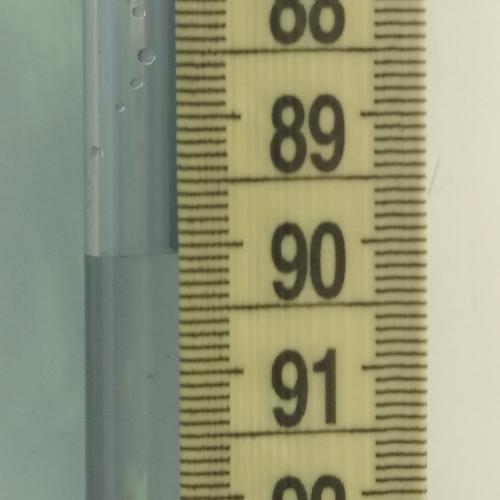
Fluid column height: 90.1 cm